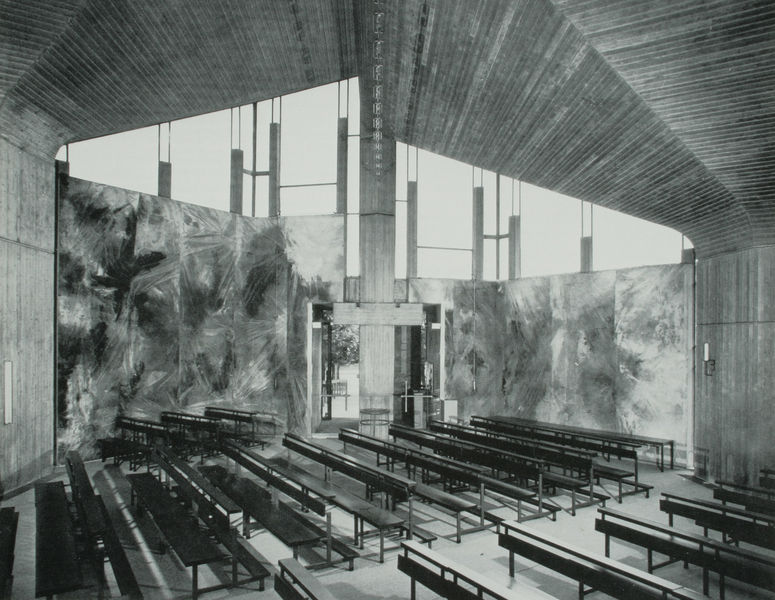
Titel: Innenraumausstattung (Malerei) durch Thieler
Künstler: Fred Thieler
Standort: Emmerich
Institution: Heilig-Geist-Kirche
Schlagwörter: weiß, fenster, glas, holz, licht, raum, schwarz, säule, tür, architektur, innenraum, kirche, boden, decke, fußboden, moderne, modern, mauer, fabrik, bank, wandgemälde, kerze, kerzen, leuchter, halle, foto, fotografie, wände, eingang, gewölbe, kreuz, beton, scheiben, holzdecke, altar, bänke, kerzenleuchter, kirchenbank, kirchenbänke, kreuze, kirchenraum, sakral, sakralbau, kirchenbau, betondecke